Interaction volume radius: 10 \u00c5
Interaction volume height: 25 \u00c5
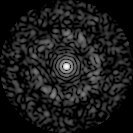
Disorder parameter: 0.8244